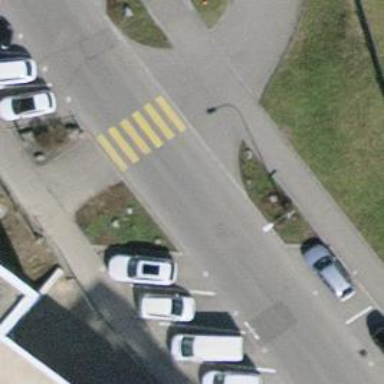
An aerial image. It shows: Marked road crossing.